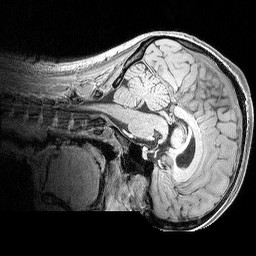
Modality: MP2RAGE
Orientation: sagittal
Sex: female
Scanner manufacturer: siemens
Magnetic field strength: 3 T
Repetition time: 5 s
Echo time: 0.00292 s